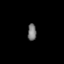
Tissue: lung
Cell type: Endothelial cells
Senescence score: 0.6559
Nuclear area (px): 144
Mean DAPI intensity: 118.3125